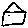
Label: house